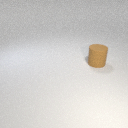
large brown rubber cylinder